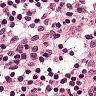
Metastatic tissue present: no